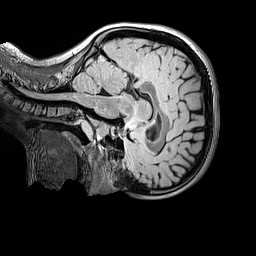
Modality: FLAIR
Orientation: sagittal
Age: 9
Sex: female
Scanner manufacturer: siemens
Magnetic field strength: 3 T
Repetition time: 5 s
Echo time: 0.388 s